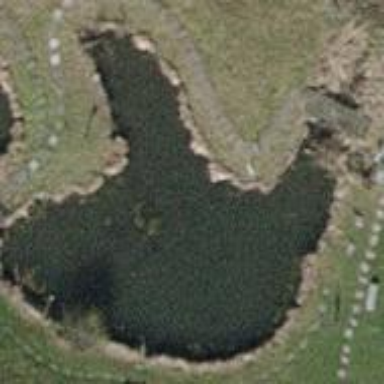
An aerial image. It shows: Pond with natural water.